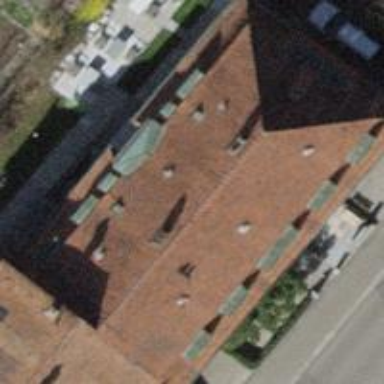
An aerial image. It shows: Residential building with mansard roof.